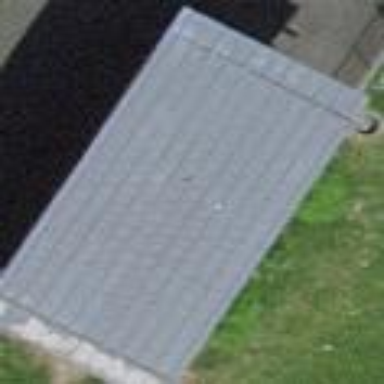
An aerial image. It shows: View of roof of building.